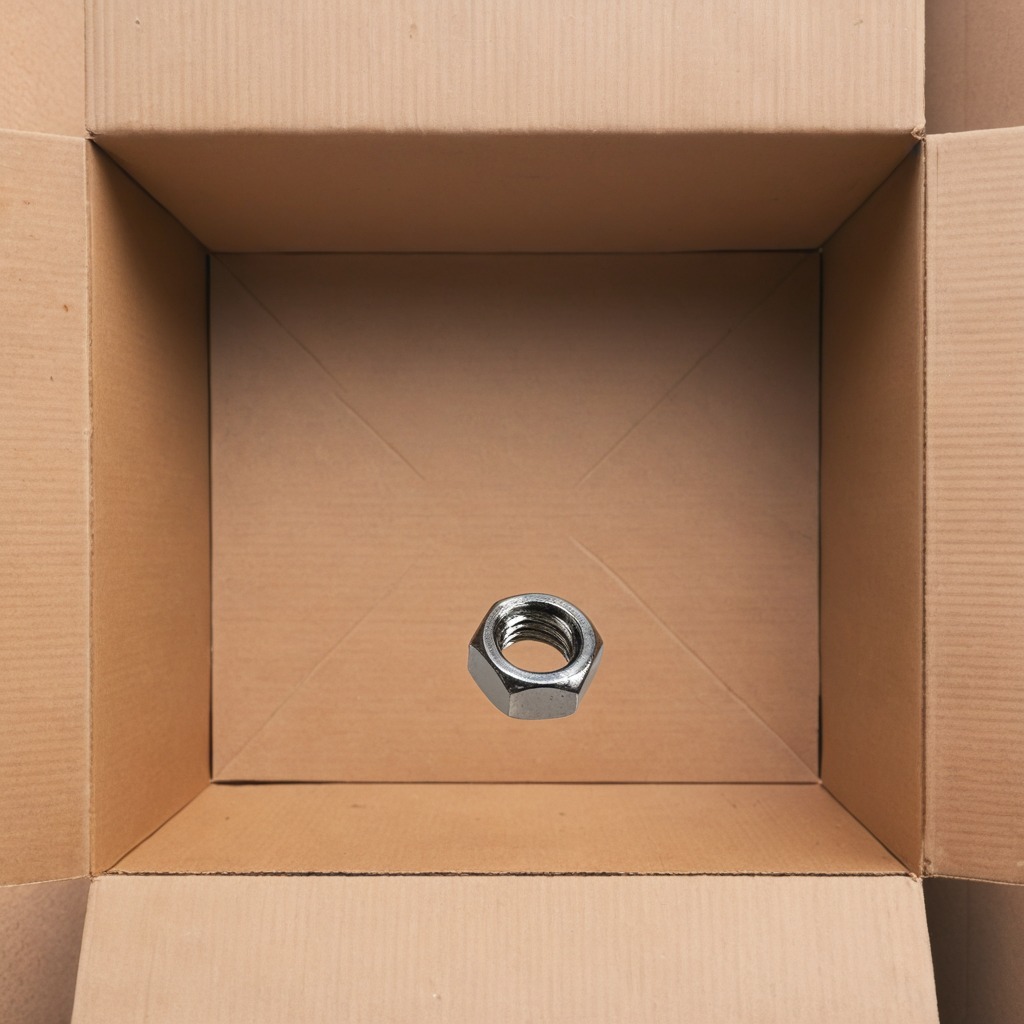
A metal nut lies on the cardboard box surface.